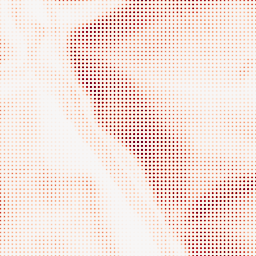
Category: morphological
Decomposition family: morphological_gradient
Decomposition parameters: size: 10
shape: square
Upsampling method: sinc_blackman
Upsampling parameters: scale: 8
kernel_size: 4
Upsampling scale: 8